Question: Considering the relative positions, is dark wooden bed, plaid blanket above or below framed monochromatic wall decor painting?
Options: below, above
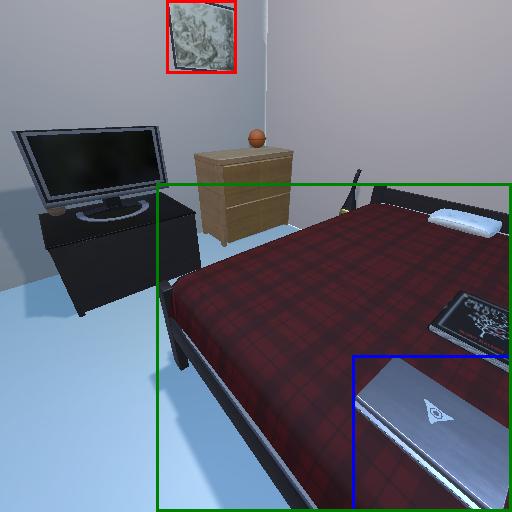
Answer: below